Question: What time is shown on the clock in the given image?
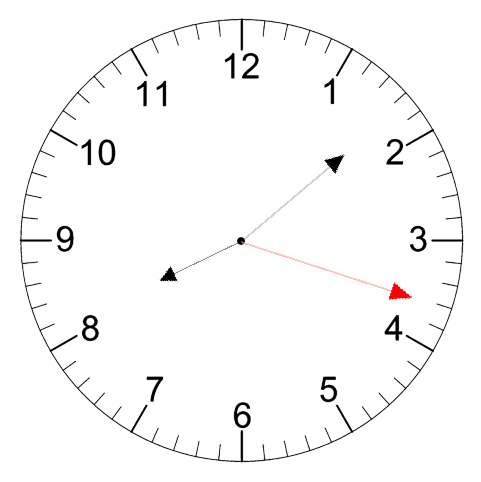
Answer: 08:08:18